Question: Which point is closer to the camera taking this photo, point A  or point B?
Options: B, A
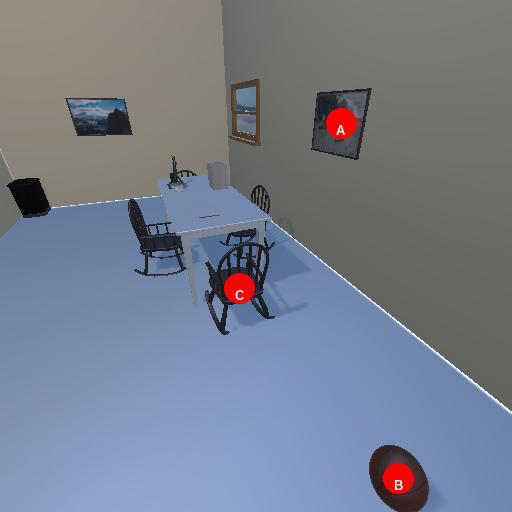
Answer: B